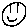
Label: smiley face